Question: I'm trying to copy 2 rows of formula and 1 blank row to fill down my required row, but when I'm trying to do that the formula in next row jump 3 cells, I want it so the next formula I paste just the next cell

Link to sheet:
<URL>
sorry for my very terrible way of describing my problem, because I'm rarely using English for coding Q&A
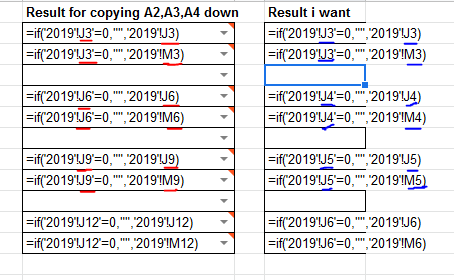
Answer: all you need is this I guess:
'''
=ARRAYFORMULA(SUBSTITUTE(TEXT(REGEXREPLACE(TO_TEXT(TRANSPOSE(
SPLIT(TEXTJOIN( , 1, TRANSPOSE(QUERY(TRANSPOSE(QUERY(
{IF('2019'!D2:D=0, "♥️", '2019'!D2:D*0.0001),
IF('2019'!G2:G=0, "♥️", '2019'!G2:G*0.0001)},
"select Col1,Col2,'♦️ ♠️' label '♦️ ♠️'''")), , 500000))), " "))),
"♦️|♠️|♥️", ""), "0.0000"), "0.0000", ""))
'''
<URL>
if you need to output real number then wrap it after 'ARRAYFORMULA(' into 'VALUE()'
<URL>